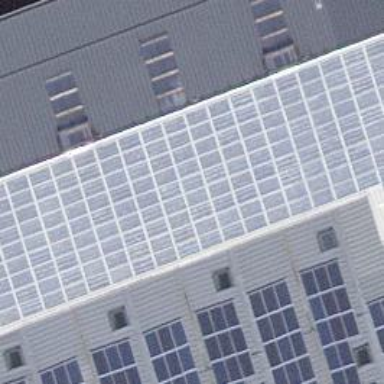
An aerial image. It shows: Solar photovoltaic panel generator.